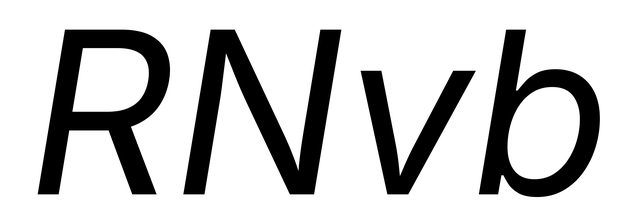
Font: Inter-Italic_Italic